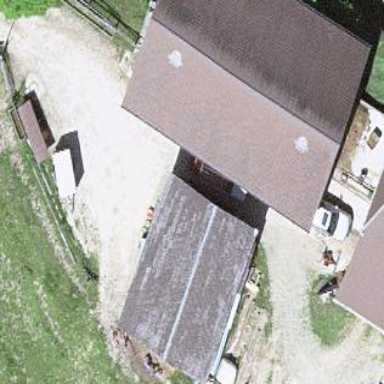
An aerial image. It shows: Shed building.